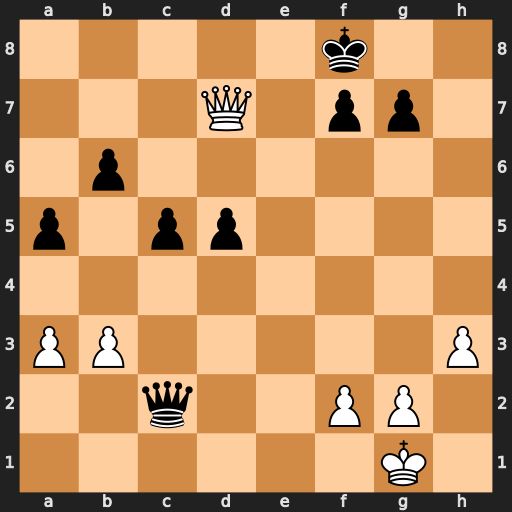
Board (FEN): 5k2/3Q1pp1/1p6/p1pp4/8/PP5P/2q2PP1/6K1
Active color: w
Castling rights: -
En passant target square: -
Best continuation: Qd8#